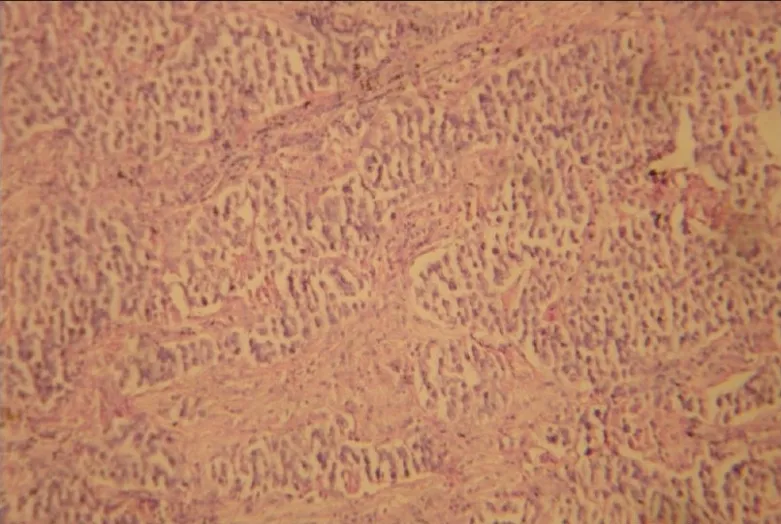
Low power view of thymic seminoma showing fibrous septae.
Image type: pathology (h&e)